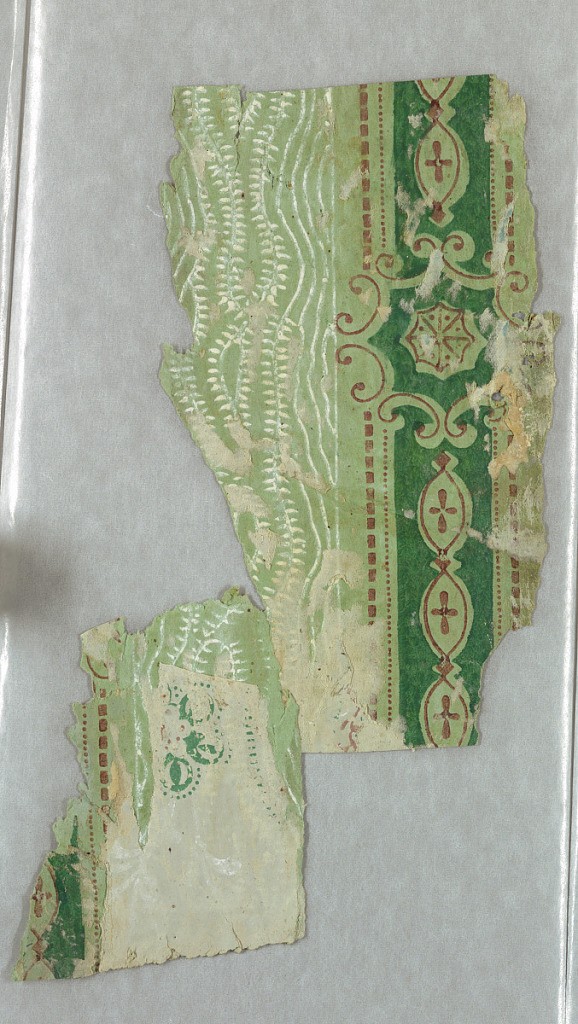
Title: Sidewall
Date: ca. 1840
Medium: Block-printed
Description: a and b are joined together. a): Outlines (incomplete) of a possible medallion, and pin dots, in green. Traces of white scroll work; b): A vertical stripe of dark green set with medallions to one side of which are white wavy grasses. Additional fragment adheres to this; c): Red and green ladder design.